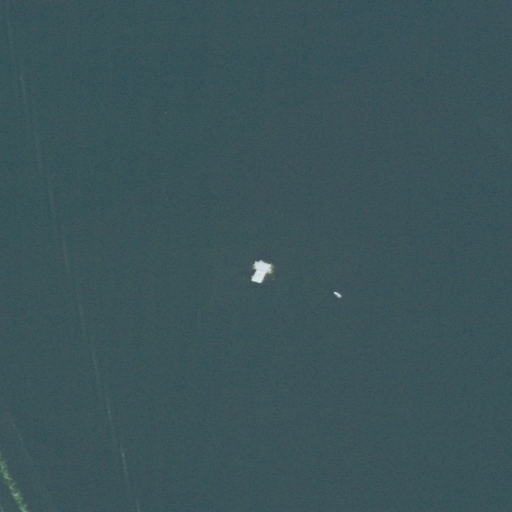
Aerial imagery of island in Rhode Island named Pomham Rocks Island containing only open water